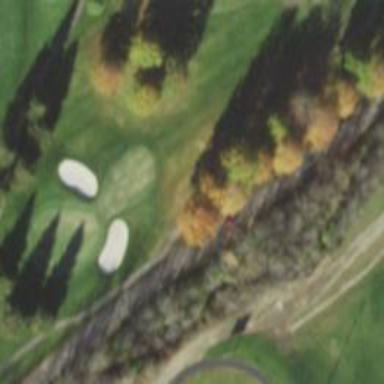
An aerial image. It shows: Golf cartpath that is also road path.